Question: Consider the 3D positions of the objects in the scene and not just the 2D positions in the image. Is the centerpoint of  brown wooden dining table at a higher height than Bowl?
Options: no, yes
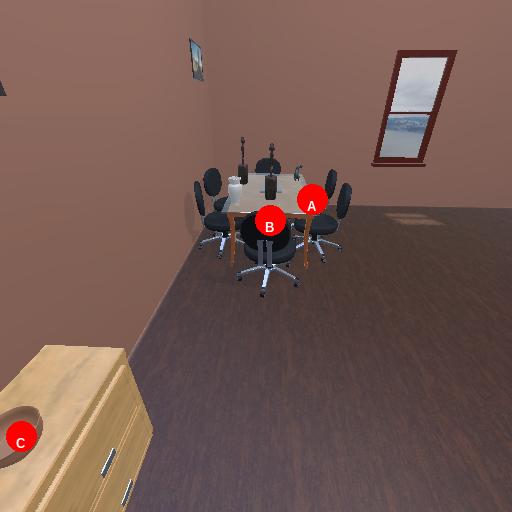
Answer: no